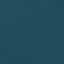
Land use / land cover class: SeaLake